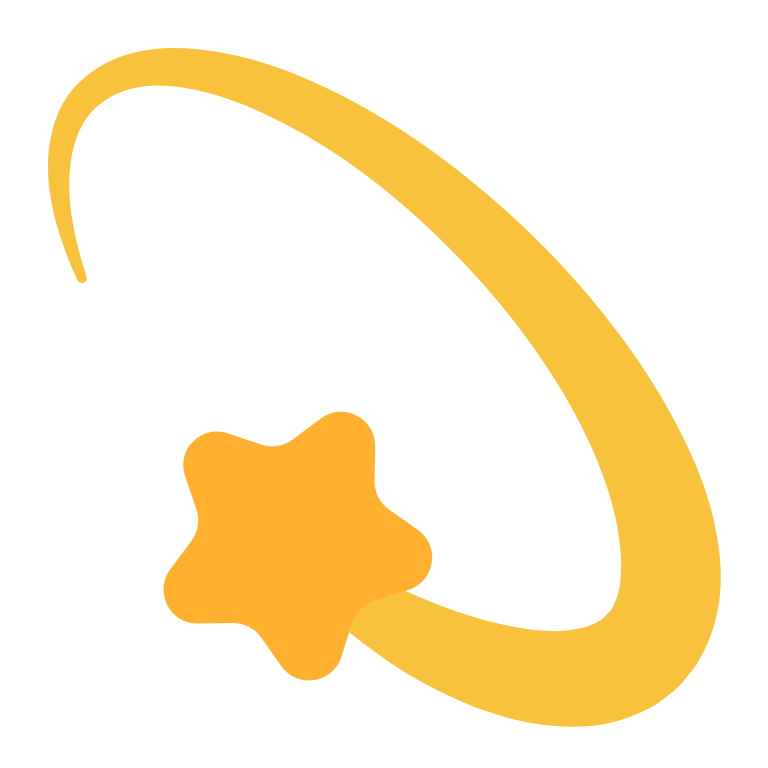
dizzy flat